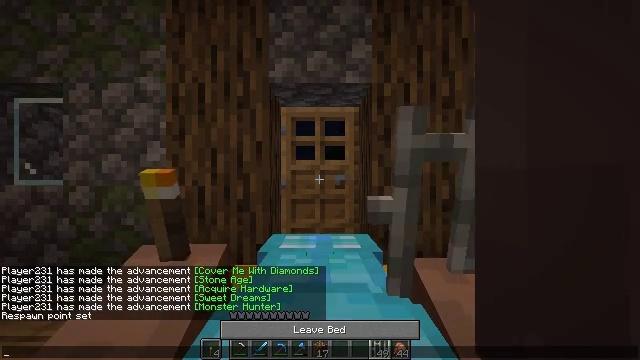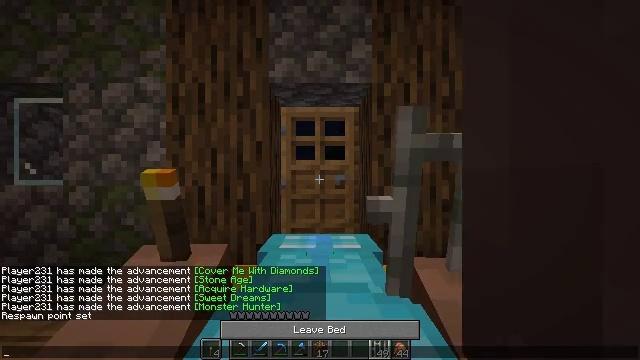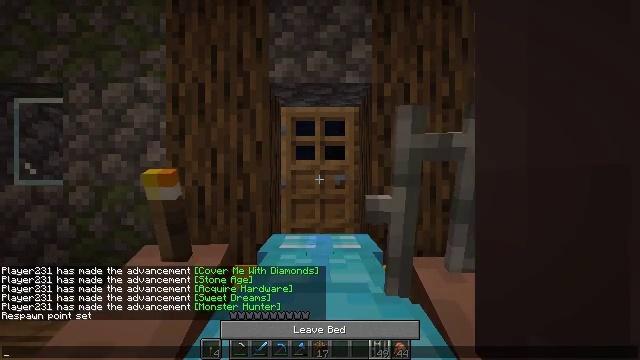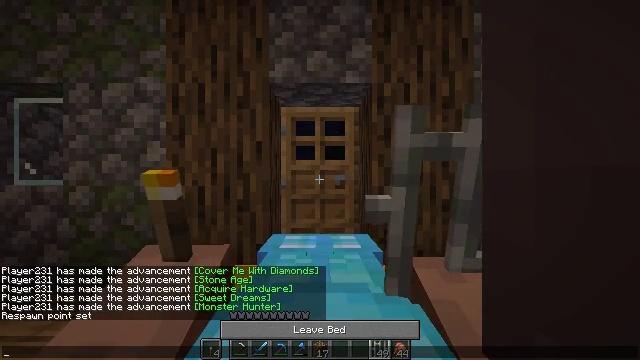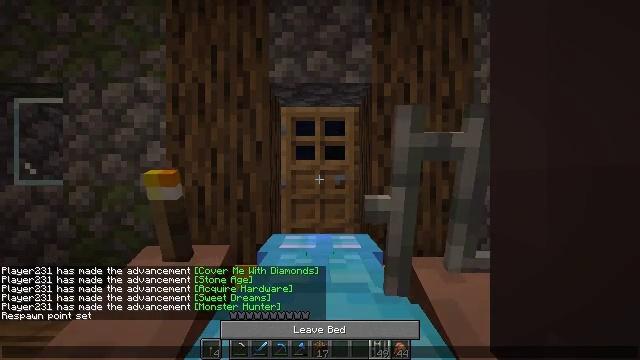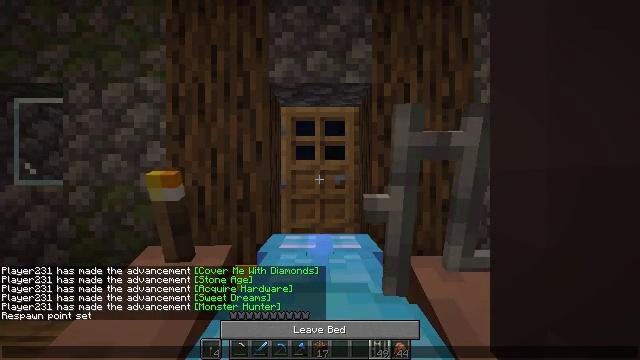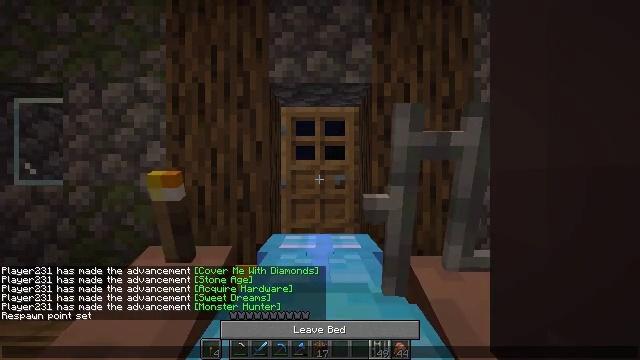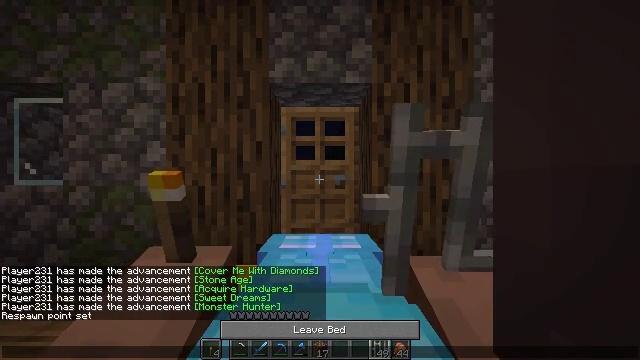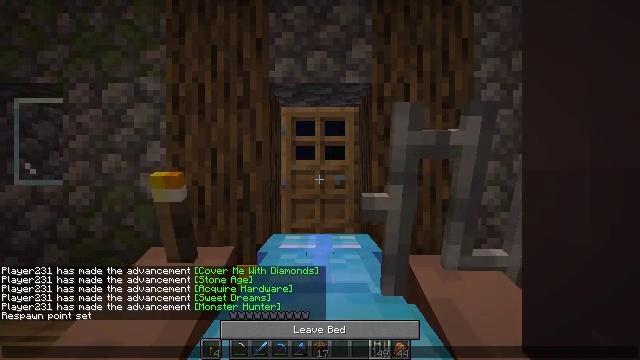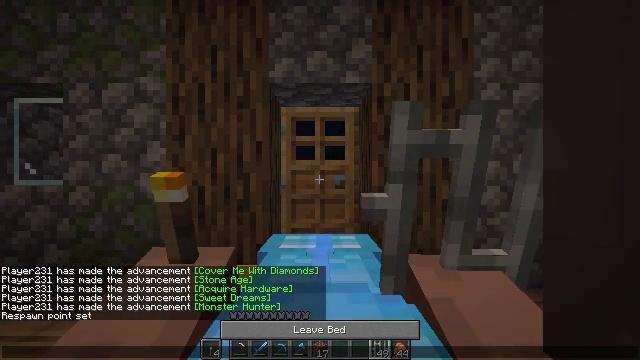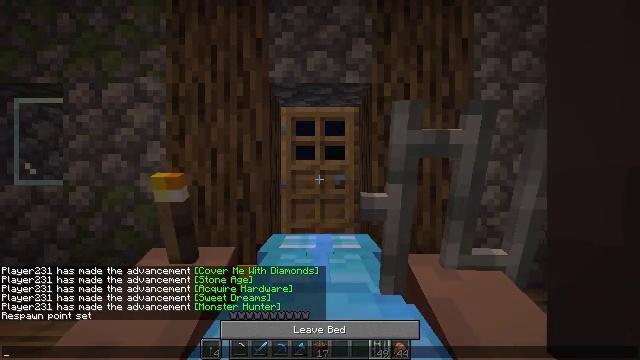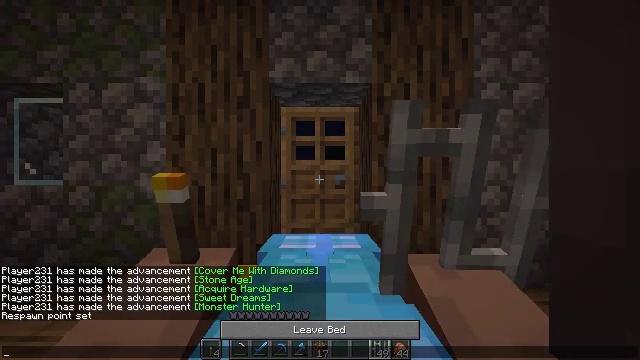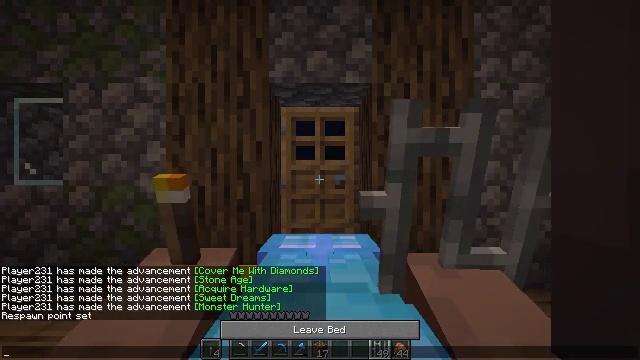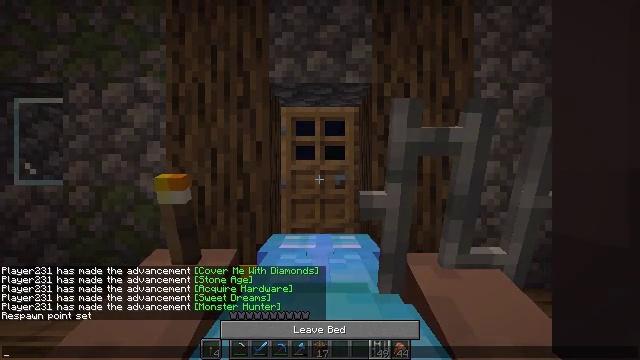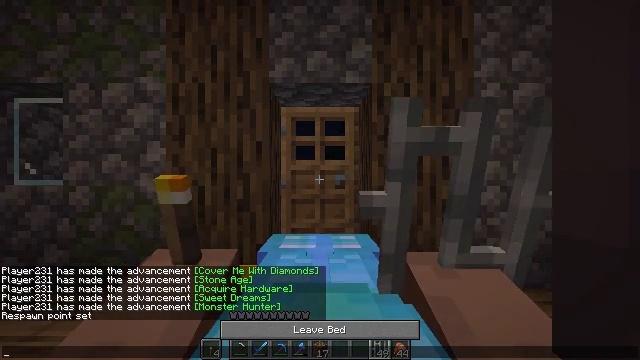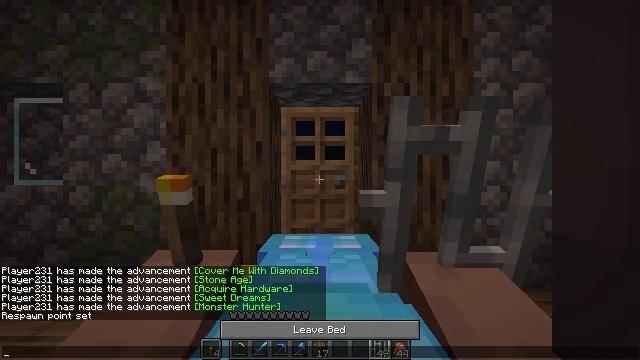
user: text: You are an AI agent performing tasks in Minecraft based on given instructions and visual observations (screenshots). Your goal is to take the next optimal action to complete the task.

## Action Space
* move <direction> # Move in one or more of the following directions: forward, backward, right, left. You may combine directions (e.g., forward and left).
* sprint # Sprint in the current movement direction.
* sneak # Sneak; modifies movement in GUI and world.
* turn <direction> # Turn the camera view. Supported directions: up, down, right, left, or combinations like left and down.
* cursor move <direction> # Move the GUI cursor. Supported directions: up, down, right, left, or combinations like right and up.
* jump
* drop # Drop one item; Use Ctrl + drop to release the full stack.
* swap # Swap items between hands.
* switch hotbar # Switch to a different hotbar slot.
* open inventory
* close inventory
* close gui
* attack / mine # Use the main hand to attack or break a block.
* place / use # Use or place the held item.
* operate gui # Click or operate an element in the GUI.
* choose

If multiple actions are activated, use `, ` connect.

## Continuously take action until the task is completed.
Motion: motion action
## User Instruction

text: Mine the iron bars from a structure.
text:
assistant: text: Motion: no_op
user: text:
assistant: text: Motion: no_op
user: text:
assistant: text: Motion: no_op
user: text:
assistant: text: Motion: no_op
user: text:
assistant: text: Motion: no_op
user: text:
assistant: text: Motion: no_op
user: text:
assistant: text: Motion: no_op
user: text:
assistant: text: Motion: no_op
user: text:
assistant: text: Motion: no_op
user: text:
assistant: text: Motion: no_op
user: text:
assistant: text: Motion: no_op
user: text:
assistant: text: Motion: no_op
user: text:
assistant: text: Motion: no_op
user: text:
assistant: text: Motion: no_op
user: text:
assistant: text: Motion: no_op
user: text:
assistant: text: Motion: no_op
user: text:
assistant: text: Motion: no_op
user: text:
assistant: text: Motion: no_op
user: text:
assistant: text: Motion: no_op
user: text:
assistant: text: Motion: no_op
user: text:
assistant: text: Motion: no_op
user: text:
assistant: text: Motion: no_op
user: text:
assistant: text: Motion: no_op
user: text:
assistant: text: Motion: no_op
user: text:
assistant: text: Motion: no_op
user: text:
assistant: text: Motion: no_op
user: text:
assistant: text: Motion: no_op
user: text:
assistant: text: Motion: no_op
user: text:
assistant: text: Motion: no_op
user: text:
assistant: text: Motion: no_op